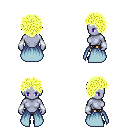
a pixel art fantasy rpg character, female body template, dark elf, purple skin, overskirt, gold greaves, gold curly afro hairstyle, white cloth bracers, ghillies, four views (front, back, left, right), 2x2 character sprite sheet, small pixel art, hard edges, no anti-aliasing